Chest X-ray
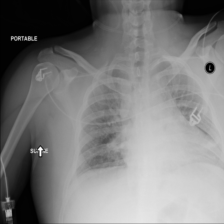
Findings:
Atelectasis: negative
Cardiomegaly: negative
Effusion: negative
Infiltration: positive
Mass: negative
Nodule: negative
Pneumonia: negative
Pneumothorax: negative
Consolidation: negative
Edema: negative
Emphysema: negative
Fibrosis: negative
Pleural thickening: negative
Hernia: negative